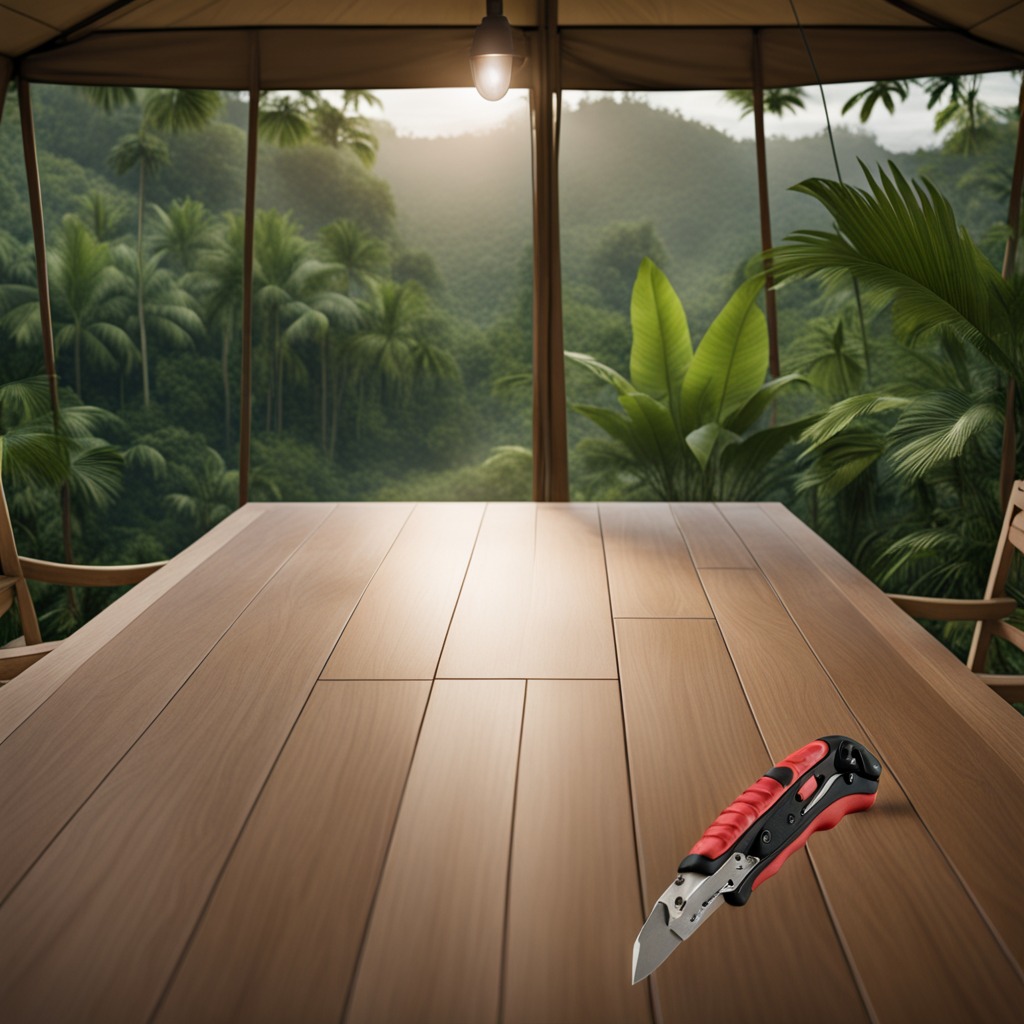
A utility knife is lying on a wooden table inside a jungle field workshop tent.